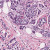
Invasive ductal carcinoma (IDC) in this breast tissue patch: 1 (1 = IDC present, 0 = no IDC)